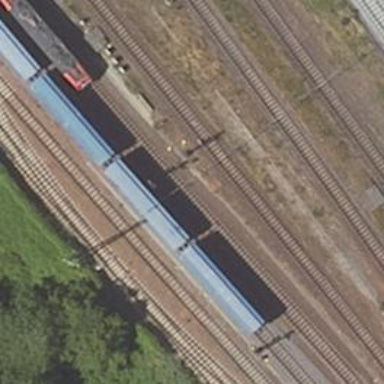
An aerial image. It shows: Railway signal.